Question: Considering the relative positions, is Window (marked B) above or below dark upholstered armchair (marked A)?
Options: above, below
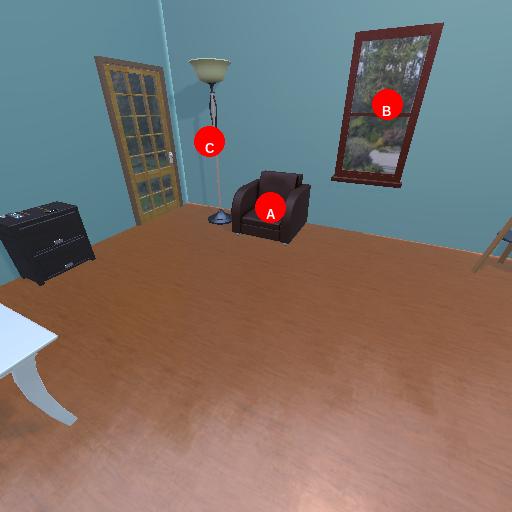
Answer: above